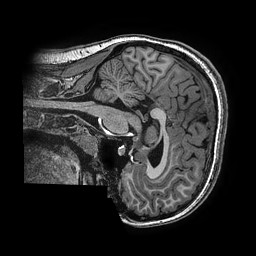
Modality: T1w
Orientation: sagittal
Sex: female
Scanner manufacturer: ge
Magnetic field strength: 3 T
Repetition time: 0.0077 s
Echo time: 0.003436 s